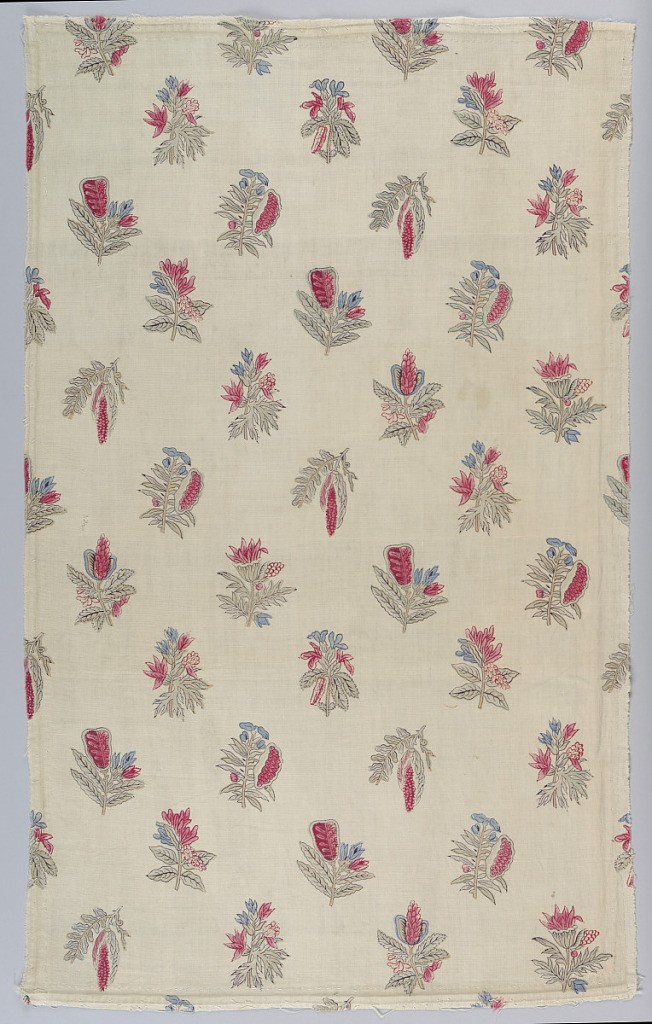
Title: Textile
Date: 18th century
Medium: cotton Technique: block printed on plain weave
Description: Heavy cream-colored ground in a design with detached motifs of small flower clusters and seed pods. Red, blue, green (yellow over blue) with dark brown for outlines of stems and leaf veins. Seamed in center. Right selvage present.